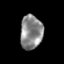
Tissue: skin
Cell type: Epithelial cells
Senescence score: 0.1981
Nuclear area (px): 742
Mean DAPI intensity: 137.23